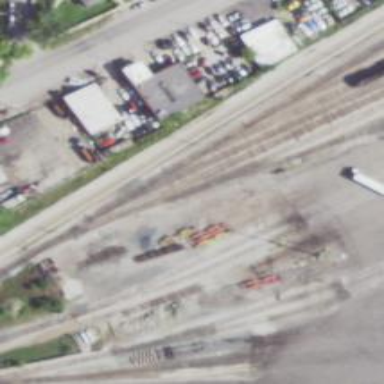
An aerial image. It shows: Railway yard in service.